Interaction volume radius: 10 \u00c5
Interaction volume height: 15 \u00c5
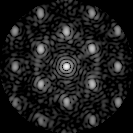
Disorder parameter: 0.3171